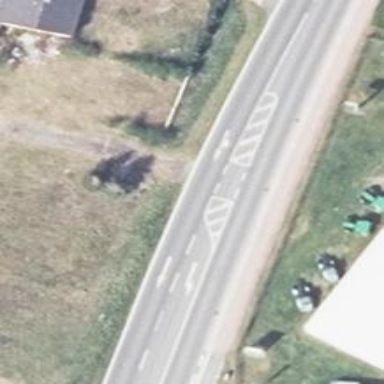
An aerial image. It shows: Primary road with asphalt surface.